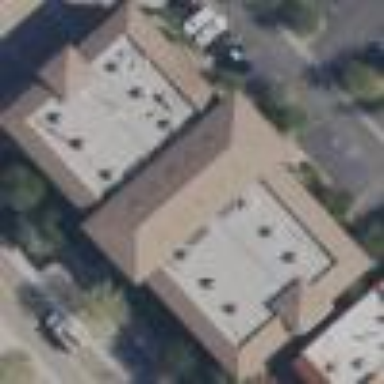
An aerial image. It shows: Commercial building.